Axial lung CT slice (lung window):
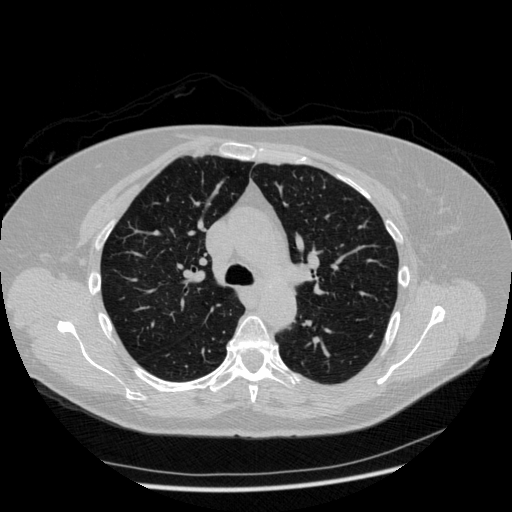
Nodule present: no